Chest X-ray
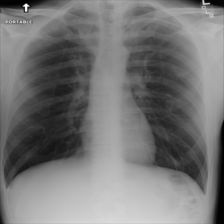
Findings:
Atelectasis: negative
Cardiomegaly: negative
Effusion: negative
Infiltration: negative
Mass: negative
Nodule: negative
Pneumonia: negative
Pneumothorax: negative
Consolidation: negative
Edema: negative
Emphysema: negative
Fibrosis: negative
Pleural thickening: negative
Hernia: negative